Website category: university
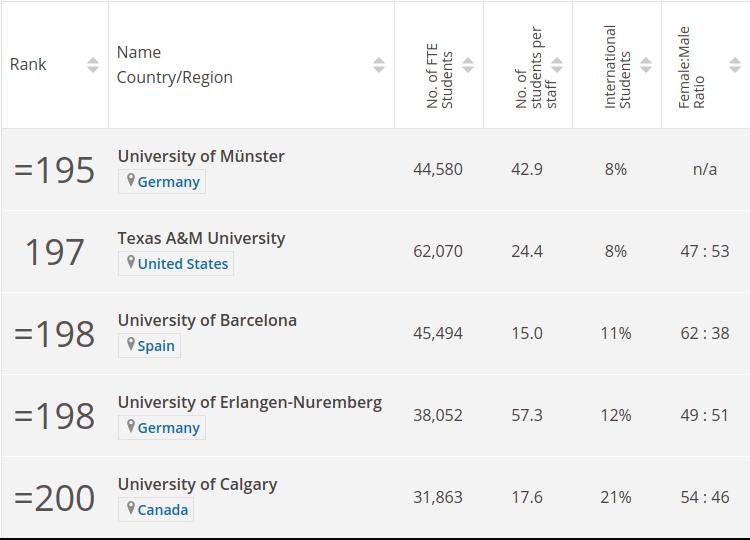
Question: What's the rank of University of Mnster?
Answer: =195

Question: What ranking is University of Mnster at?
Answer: =195

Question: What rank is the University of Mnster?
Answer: =195

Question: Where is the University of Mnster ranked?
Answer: =195

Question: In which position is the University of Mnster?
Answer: =195

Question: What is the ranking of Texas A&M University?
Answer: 197

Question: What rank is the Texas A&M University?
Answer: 197

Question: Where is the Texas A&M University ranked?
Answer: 197

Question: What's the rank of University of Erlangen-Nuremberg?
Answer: =198

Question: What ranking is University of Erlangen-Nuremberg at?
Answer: =198

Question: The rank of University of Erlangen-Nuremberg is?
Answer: =198

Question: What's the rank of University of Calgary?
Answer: =200

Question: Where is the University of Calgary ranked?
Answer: =200

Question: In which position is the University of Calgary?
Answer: =200

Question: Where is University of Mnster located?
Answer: Germany

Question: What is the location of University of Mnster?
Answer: Germany

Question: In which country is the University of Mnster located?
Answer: Germany

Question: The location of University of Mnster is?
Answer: Germany

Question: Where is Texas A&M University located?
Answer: United States

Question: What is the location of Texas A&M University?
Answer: United States

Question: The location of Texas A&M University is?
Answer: United States

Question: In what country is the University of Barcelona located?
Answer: Spain

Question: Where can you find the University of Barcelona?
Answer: Spain

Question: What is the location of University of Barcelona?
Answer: Spain

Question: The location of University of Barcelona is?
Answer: Spain

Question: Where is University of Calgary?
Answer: Canada

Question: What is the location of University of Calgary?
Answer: Canada

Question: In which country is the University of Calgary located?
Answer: Canada

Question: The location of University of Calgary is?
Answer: Canada

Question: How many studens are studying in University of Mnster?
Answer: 44,580

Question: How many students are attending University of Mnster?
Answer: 44,580

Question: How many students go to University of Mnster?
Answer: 44,580

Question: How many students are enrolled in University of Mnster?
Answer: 44,580

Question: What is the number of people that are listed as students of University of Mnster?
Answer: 44,580

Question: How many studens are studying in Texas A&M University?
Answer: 62,070

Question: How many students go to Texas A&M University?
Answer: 62,070

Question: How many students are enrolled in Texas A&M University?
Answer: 62,070

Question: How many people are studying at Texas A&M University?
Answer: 62,070

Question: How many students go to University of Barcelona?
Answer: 45,494

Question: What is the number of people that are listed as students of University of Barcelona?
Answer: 45,494

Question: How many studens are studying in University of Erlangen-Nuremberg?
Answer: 38,052

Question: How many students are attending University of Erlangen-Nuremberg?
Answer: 38,052

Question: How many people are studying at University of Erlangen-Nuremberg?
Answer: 38,052

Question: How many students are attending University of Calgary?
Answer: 31,863

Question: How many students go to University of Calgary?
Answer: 31,863

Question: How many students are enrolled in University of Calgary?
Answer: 31,863

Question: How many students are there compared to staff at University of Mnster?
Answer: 42.9

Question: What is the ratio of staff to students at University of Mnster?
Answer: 42.9

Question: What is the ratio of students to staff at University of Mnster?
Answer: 42.9

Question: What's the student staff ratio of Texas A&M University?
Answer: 24.4

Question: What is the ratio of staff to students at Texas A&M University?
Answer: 24.4

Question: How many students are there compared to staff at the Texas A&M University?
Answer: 24.4

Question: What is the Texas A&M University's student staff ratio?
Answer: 24.4

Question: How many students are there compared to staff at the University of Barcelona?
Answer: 15.0

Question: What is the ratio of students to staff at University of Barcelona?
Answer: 15.0

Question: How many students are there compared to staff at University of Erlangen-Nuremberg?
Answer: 57.3

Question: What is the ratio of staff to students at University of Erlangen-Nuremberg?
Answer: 57.3

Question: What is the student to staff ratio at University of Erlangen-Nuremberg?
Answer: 57.3

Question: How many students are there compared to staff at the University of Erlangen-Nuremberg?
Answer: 57.3

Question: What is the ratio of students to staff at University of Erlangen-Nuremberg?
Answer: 57.3

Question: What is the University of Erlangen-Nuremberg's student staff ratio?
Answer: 57.3

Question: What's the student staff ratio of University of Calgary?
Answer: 17.6

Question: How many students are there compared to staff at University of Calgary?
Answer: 17.6

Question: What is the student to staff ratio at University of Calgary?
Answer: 17.6